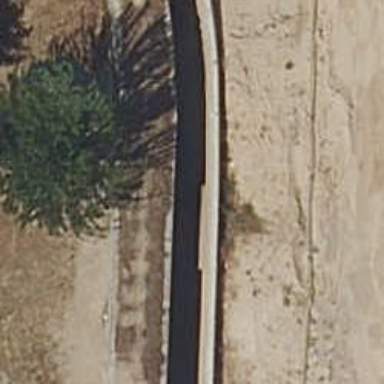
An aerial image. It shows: Retaining wall.